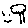
Label: tree